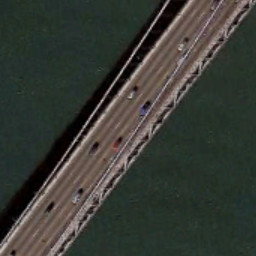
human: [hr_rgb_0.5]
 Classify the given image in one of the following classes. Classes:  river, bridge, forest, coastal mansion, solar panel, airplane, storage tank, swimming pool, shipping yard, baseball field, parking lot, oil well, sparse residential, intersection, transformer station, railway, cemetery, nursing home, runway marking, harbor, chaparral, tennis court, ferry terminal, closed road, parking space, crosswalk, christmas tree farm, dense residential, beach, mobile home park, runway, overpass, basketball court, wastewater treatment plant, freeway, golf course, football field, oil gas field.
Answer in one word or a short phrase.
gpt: bridge